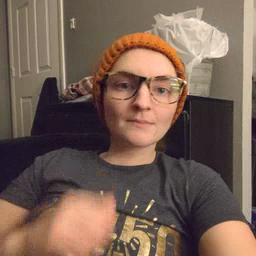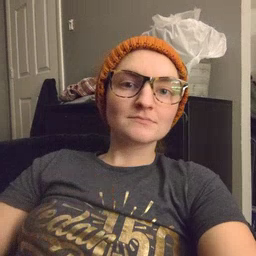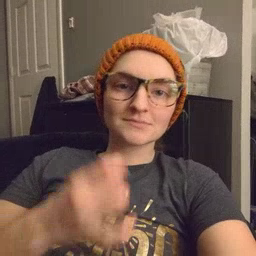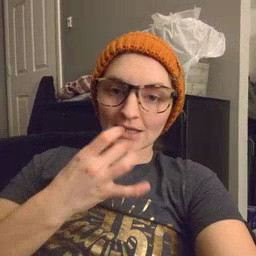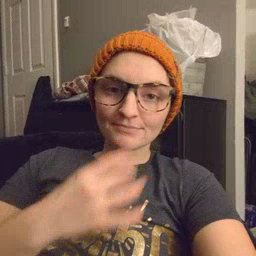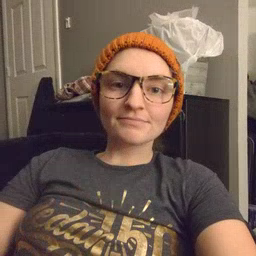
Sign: snack